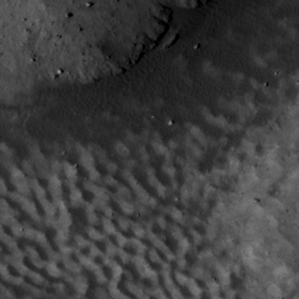
Label: non_frost